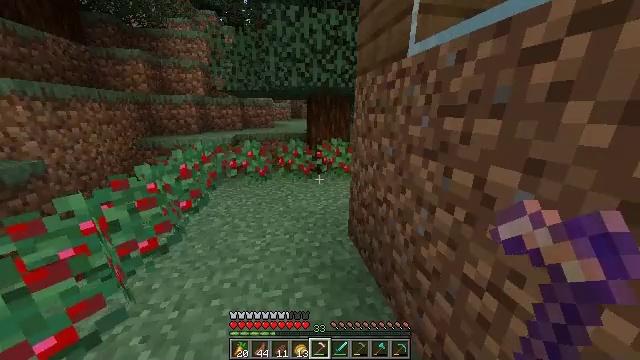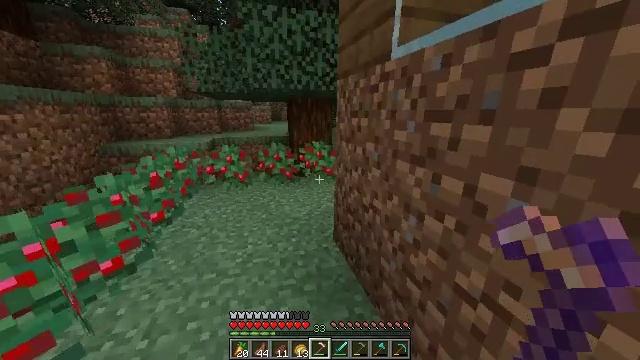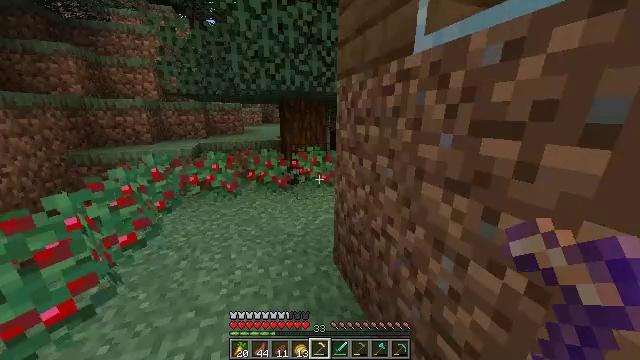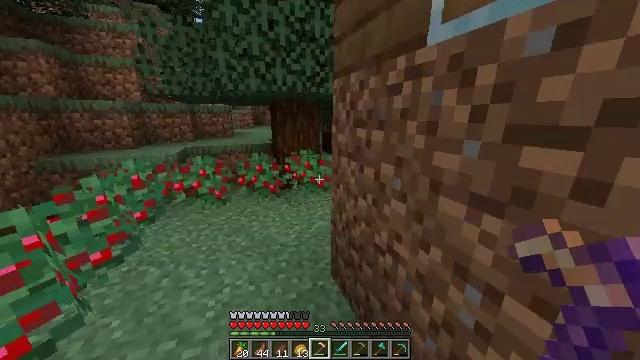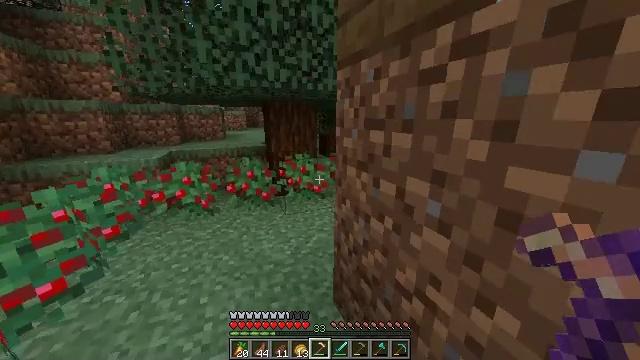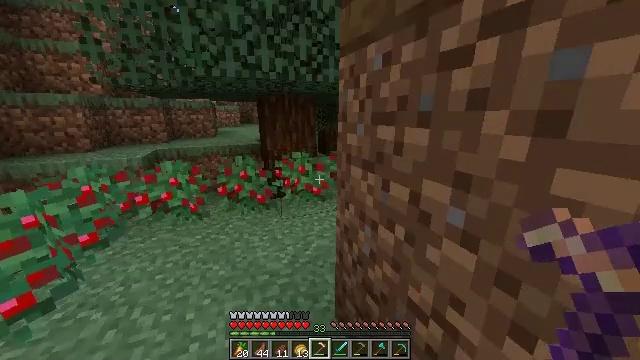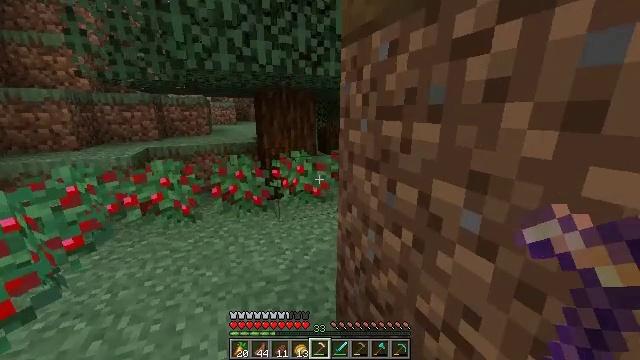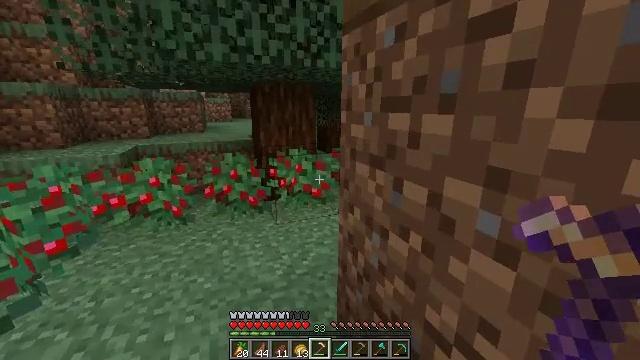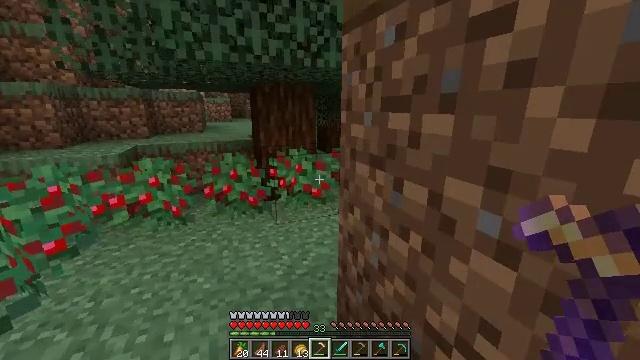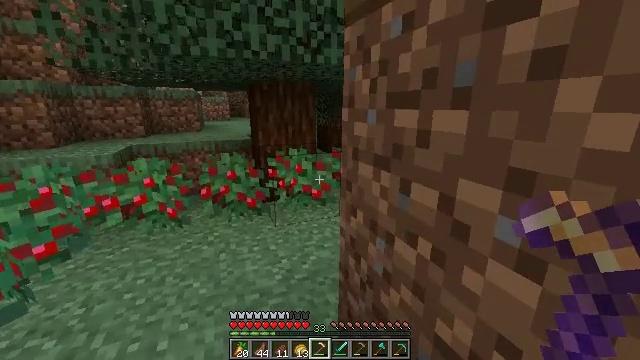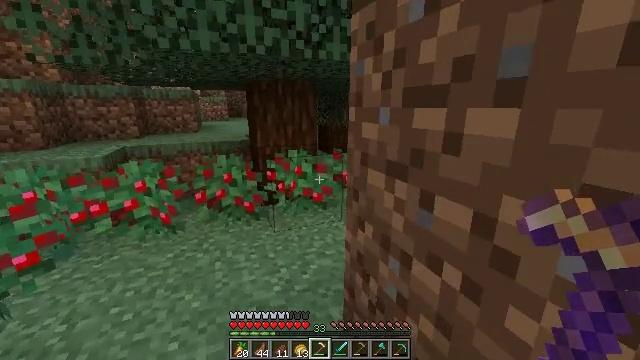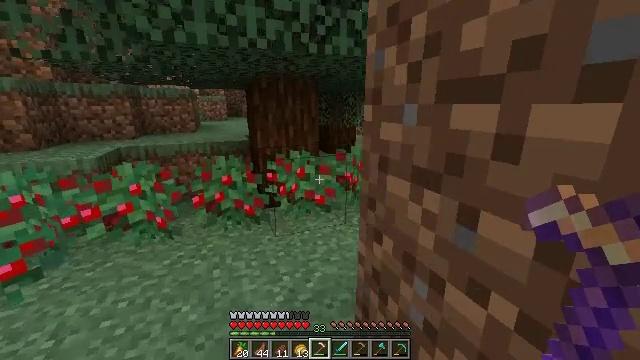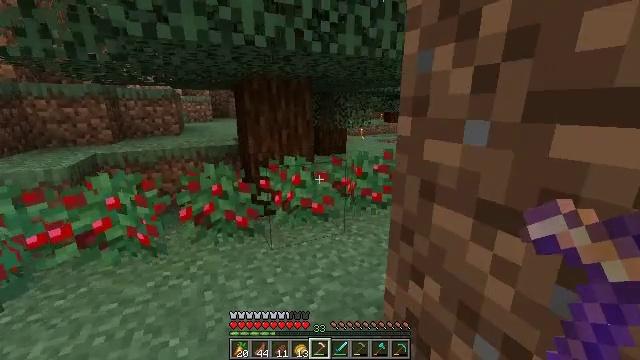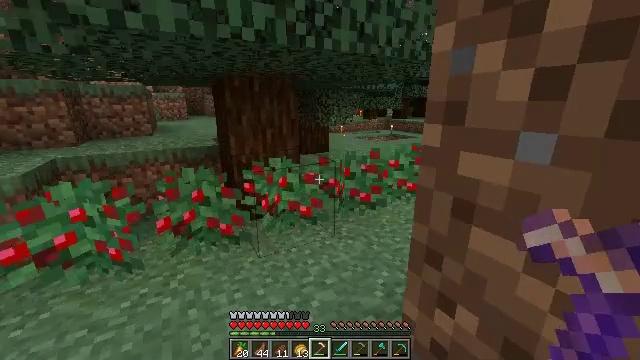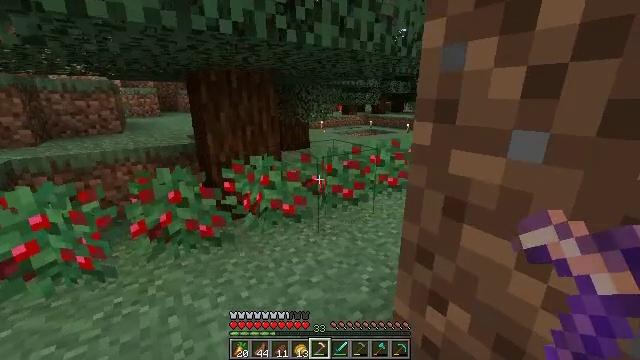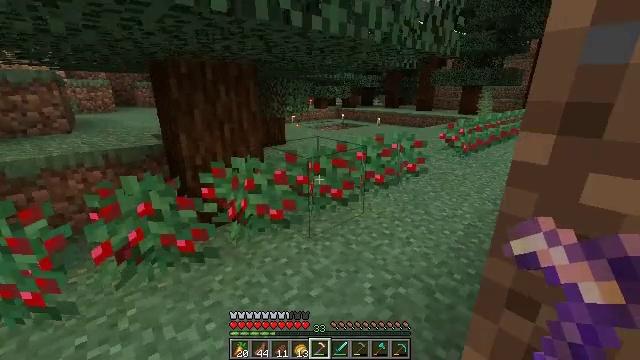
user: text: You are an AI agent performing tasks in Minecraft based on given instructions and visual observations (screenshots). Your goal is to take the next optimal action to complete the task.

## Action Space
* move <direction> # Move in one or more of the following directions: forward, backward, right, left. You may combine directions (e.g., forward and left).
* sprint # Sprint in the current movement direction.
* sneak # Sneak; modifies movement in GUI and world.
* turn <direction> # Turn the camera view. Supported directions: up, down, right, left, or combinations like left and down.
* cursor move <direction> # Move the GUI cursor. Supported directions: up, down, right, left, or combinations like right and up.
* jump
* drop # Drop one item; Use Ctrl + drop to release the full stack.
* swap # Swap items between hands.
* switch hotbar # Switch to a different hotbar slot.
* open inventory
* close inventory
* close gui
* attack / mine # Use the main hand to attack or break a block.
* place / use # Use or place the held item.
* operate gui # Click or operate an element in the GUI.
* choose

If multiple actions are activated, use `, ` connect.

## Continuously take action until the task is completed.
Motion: motion action
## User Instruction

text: Retrieve carrots by attacking the plant.
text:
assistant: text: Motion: move forward, turn right
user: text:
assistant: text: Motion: move forward, turn right
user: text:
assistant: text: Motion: move forward, turn right
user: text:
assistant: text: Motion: turn right
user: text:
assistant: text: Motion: no_op
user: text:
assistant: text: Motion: no_op
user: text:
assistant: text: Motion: no_op
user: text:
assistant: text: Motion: no_op
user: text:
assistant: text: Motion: move forward
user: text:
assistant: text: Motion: move forward
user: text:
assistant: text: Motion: move forward and move left
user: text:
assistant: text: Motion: move forward and move left, turn right
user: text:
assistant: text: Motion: move forward and move left, turn right
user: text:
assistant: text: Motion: move forward and move left, turn right
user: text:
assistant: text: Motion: move forward and move left, turn right and down
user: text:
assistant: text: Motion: move forward, turn right and down
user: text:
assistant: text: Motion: move forward, turn right and down
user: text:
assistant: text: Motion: move forward, turn right
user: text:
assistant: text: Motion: move forward, turn right
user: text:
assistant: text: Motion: move forward, turn right and up
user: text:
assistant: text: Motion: move forward, turn up
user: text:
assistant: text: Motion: move forward, turn up
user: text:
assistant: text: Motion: move forward, turn up
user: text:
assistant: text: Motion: move forward
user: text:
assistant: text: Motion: move forward and move right
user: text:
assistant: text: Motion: move forward and move right
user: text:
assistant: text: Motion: move forward and move right, turn left
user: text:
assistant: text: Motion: move forward and move right, turn left
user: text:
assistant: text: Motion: move forward and move right, sprint, turn left
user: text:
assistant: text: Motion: move forward and move right, sprint, turn left